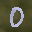
Label: 0